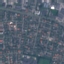
Land use / land cover class: Residential